Interaction volume radius: 10 \u00c5
Interaction volume height: 15 \u00c5
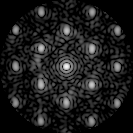
Disorder parameter: 0.3035